Question: Is it possible to display an icon in the top left corner of a Windows Form that is a different shape than the standard 16X16 pixel icon?
It appears that Skype has an icon that is much wider than standard:

Is it possible in a Windows Forms app?
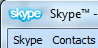
Answer: You can do this but it's probably more effort than it's worth just to have a larger icon.
Hans has posted an article that roughly points to the information needed to figure out an answer this question, but hasn't posted an answer itself and so I'll clarify.
The old (pre Vista) way to do this is to override the <URL>, not just the icon - i.e. this is a lot of effort to do a relatively minor thing.
The newer (post Vista) way to do this is to <URL>, however still means that you take responsibility for a lot of things that you wouldn't normally, like hit-box testing for resizing and moving.
Basically its nowhere near as simple as providing a larger icon and for most applications its probably way more effort than its worth, however you can do this in C# and that article should get you started if you really want to give it a try.